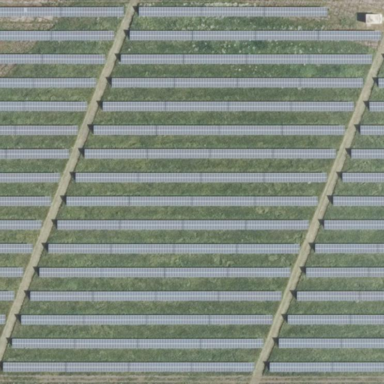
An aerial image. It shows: Solar power generator utilizing photovoltaic technology with solar photovoltaic panels.